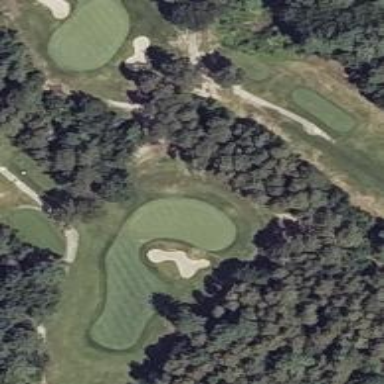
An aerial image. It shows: View of golf hole.